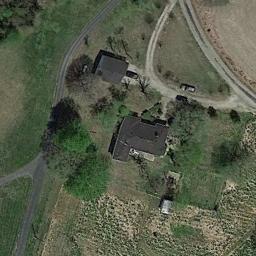
Label: residential